Question: I want to get a BASH terminal flashing. The goal is to get the terminal to flash between two colours, say white and black, substantially, using standard Linux utilities. I don't mind if the terminal is filled with characters and cleared in order to do this. A rough picture of what this could look like is as follows:
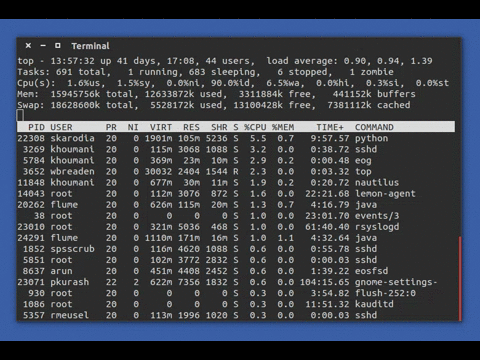
Answer: You can toggle between normal and reverse video with the following shell commands:
'''
printf '\e[?5h' # Turn on reverse video
printf '\e[?5l' # Turn on normal video
'''